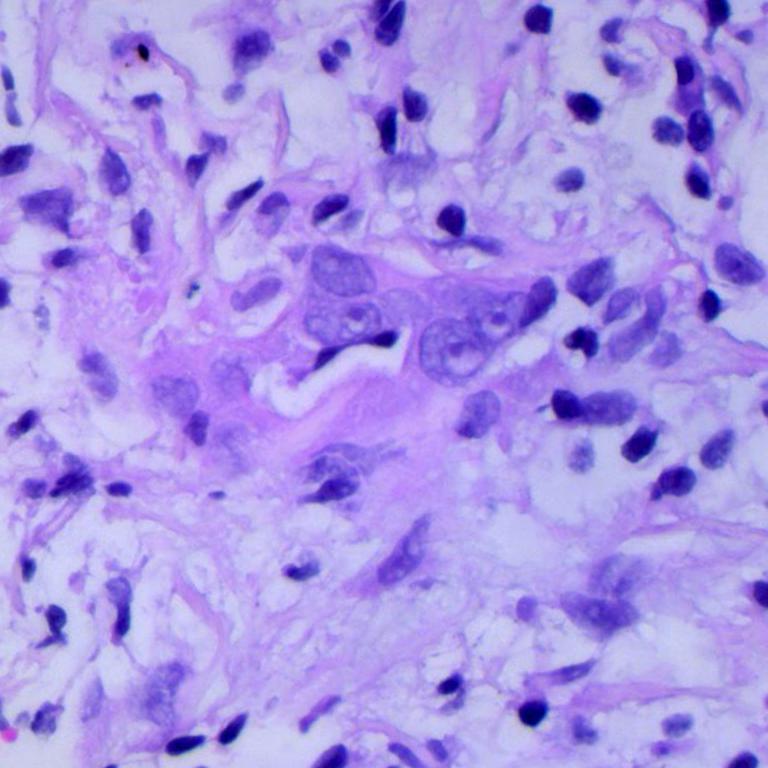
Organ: lung
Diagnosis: adenocarcinomas